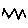
Label: zigzag